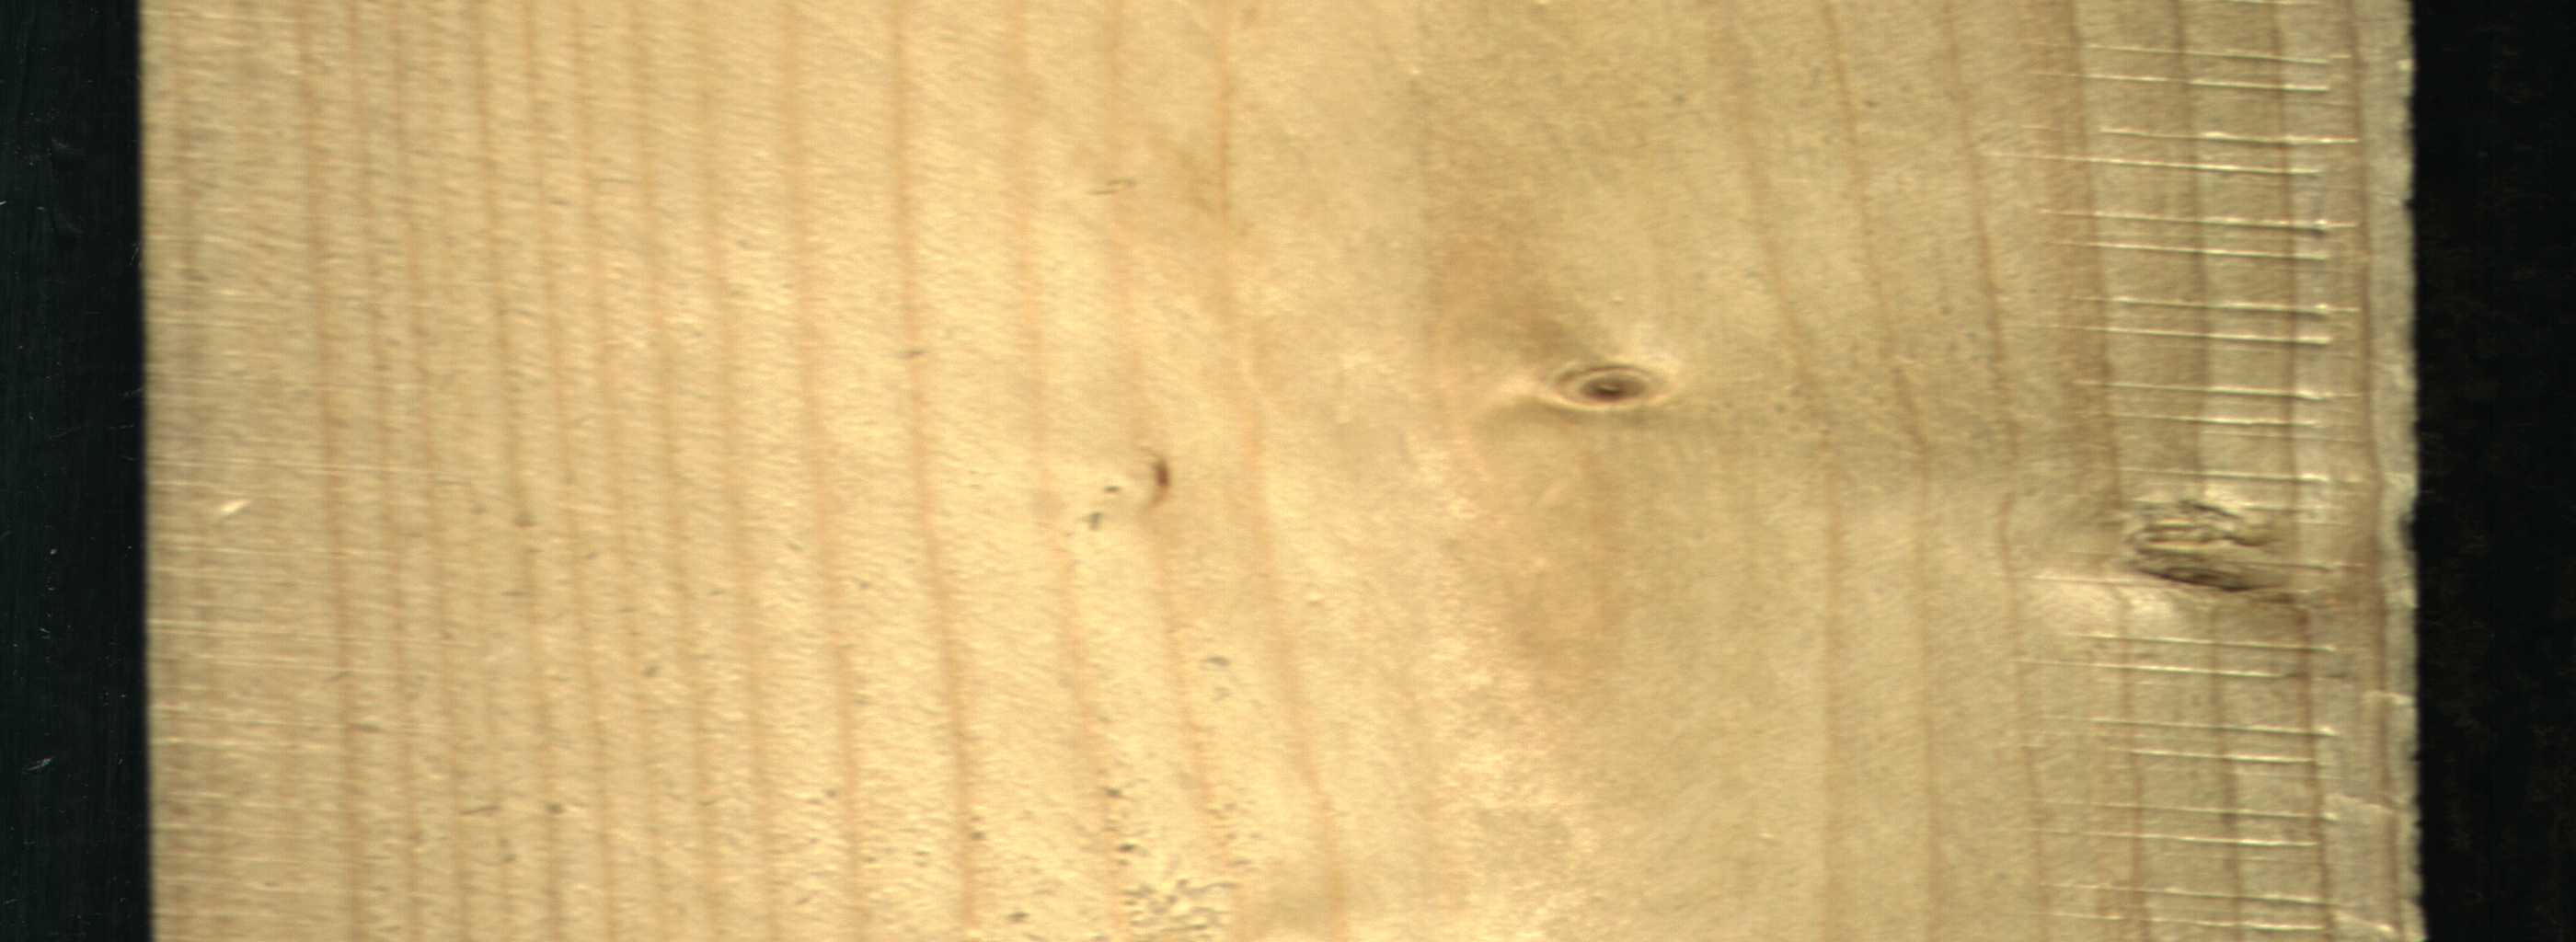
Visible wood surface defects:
Live_Knot
Live_Knot